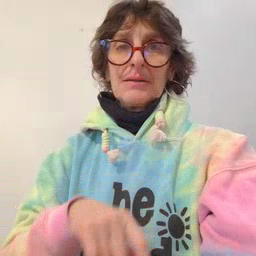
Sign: doll